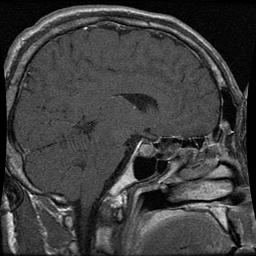
Label: pituitary